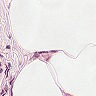
Metastatic tissue present: no